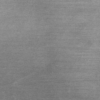
Label: dusty